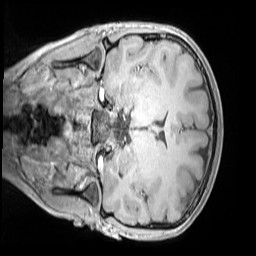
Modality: MP2RAGE
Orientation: coronal
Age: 12
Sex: female
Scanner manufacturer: siemens
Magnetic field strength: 3 T
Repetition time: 4 s
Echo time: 0.00303 s